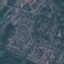
Land use / land cover: Residential